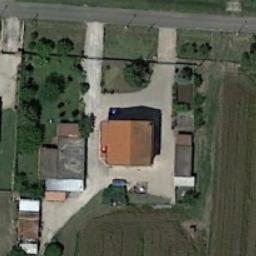
Label: residential